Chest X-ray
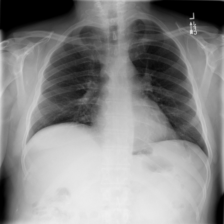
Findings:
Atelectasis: negative
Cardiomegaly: negative
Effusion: negative
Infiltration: positive
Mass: negative
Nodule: negative
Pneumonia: negative
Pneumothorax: negative
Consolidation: negative
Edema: negative
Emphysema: negative
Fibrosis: negative
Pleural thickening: negative
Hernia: negative